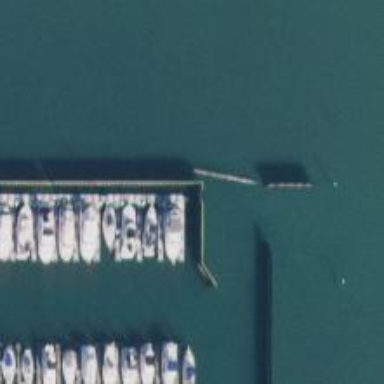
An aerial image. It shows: Breakwater structure.